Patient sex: M
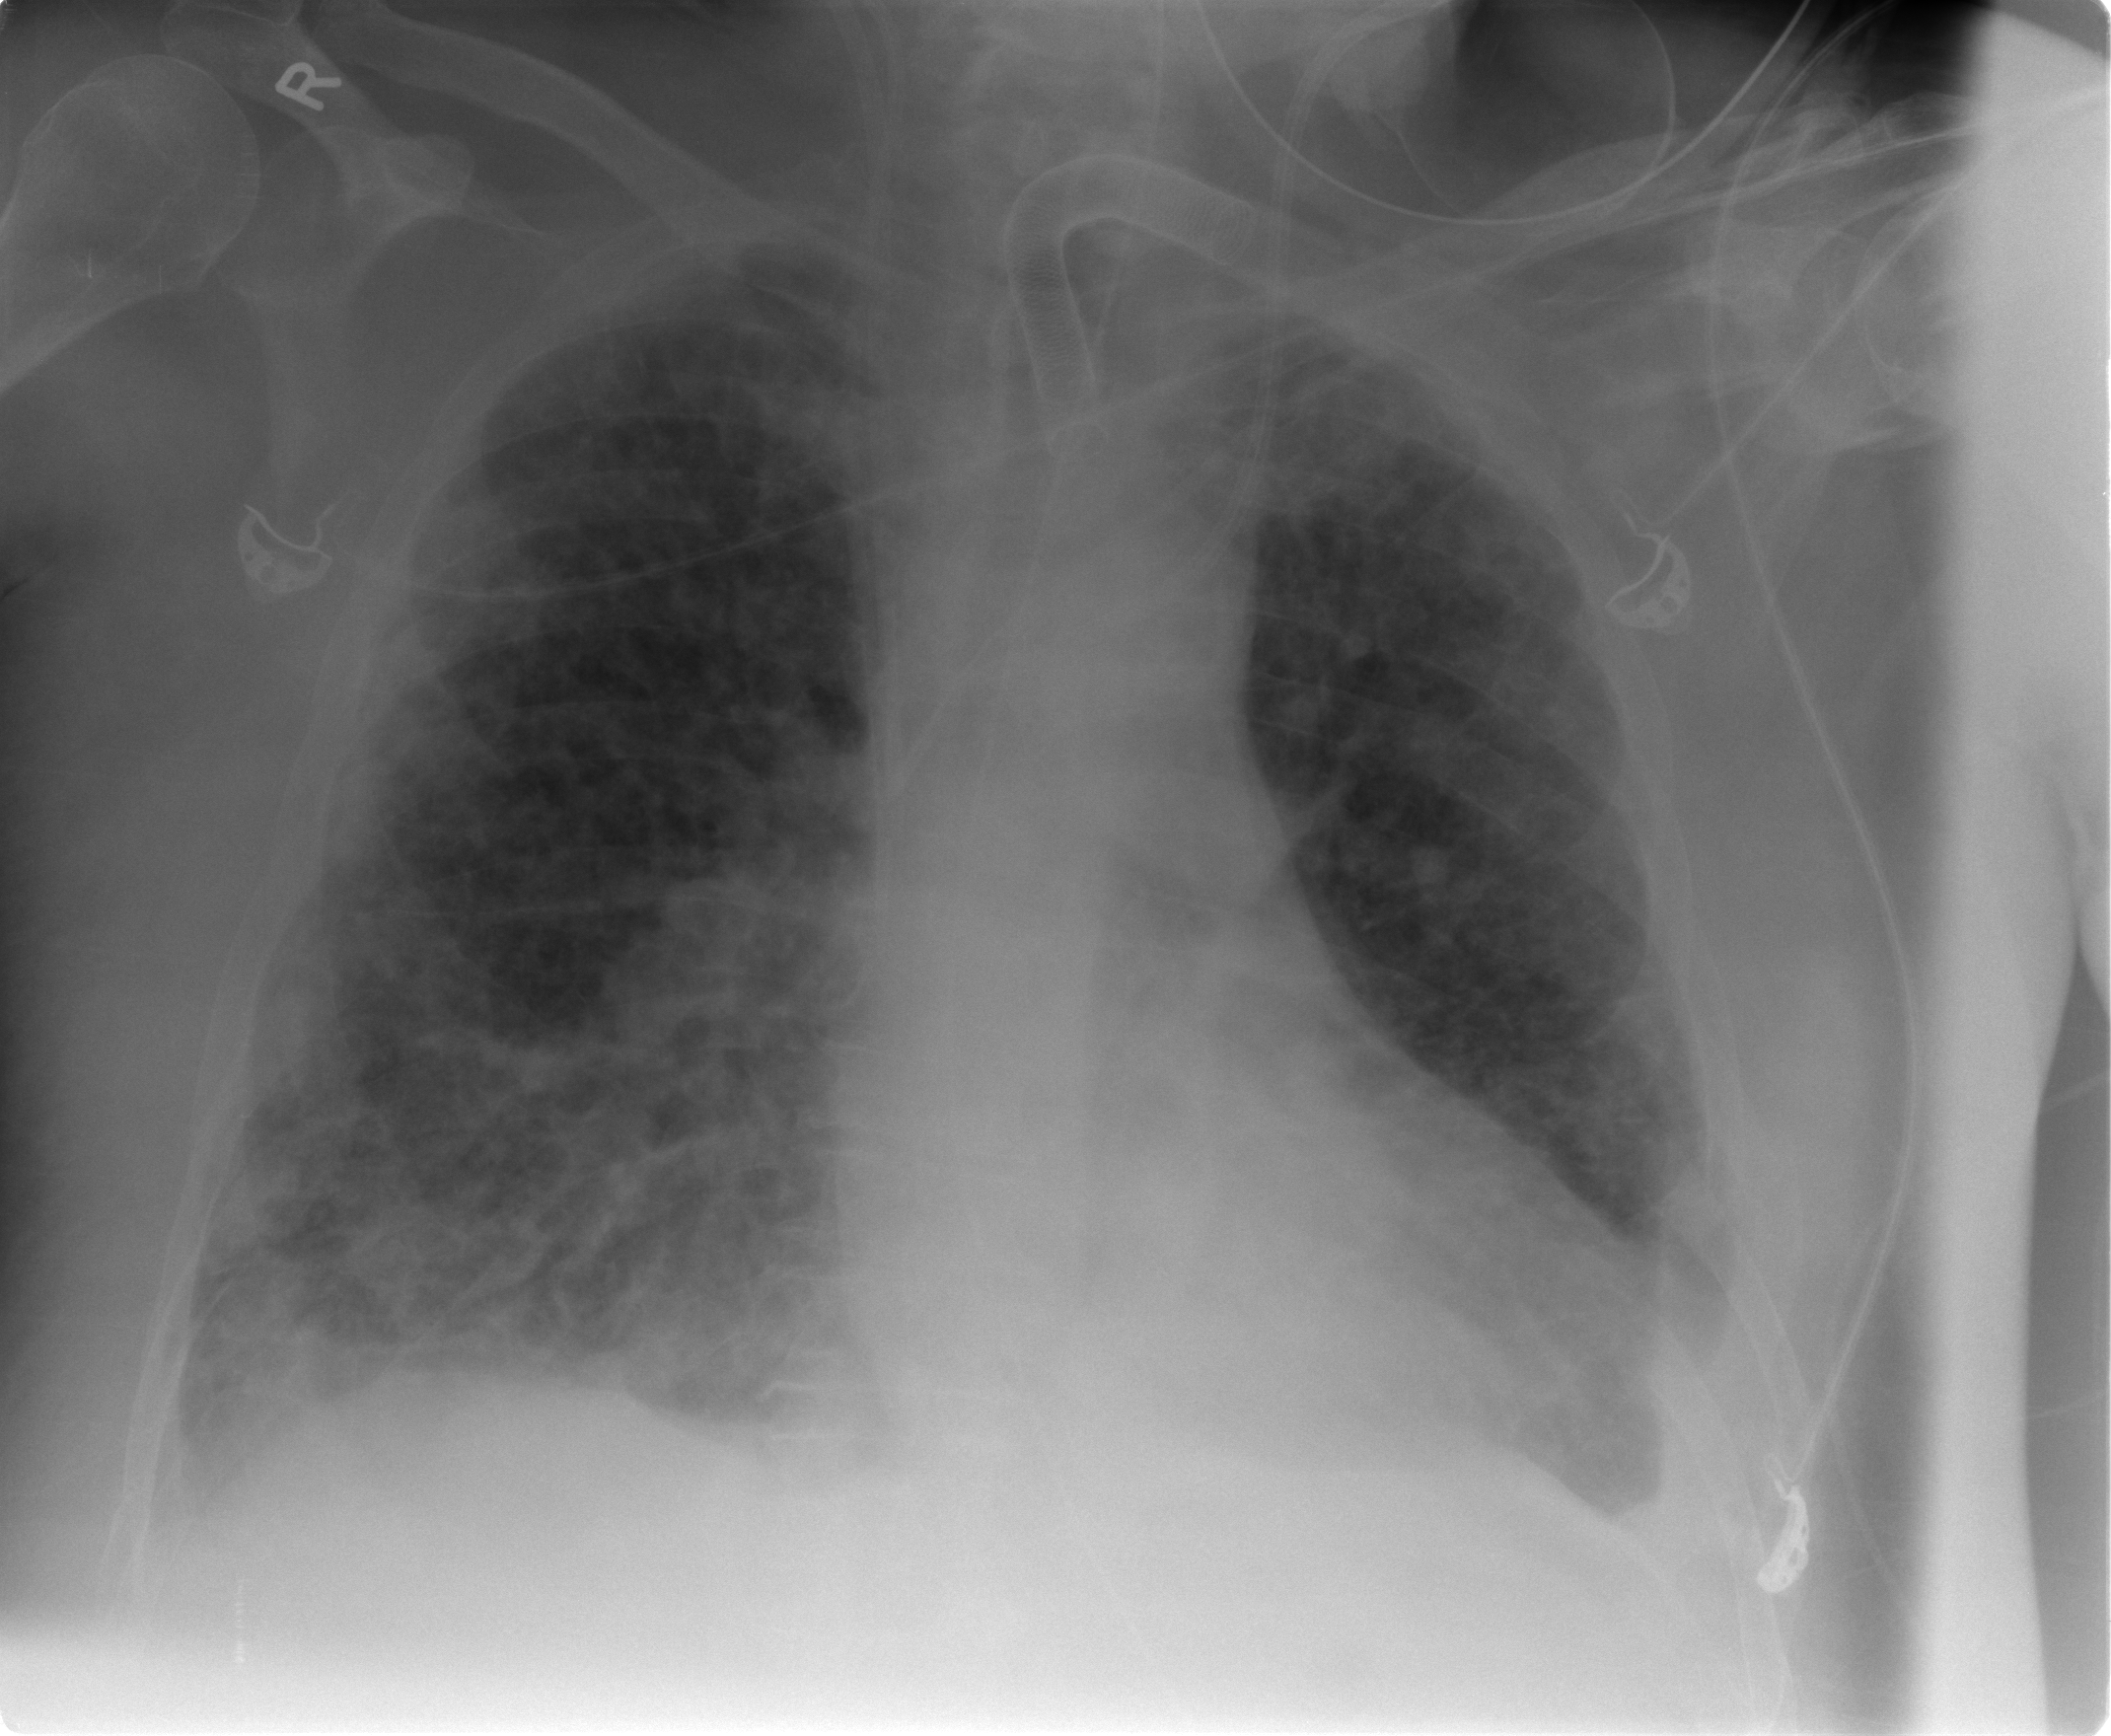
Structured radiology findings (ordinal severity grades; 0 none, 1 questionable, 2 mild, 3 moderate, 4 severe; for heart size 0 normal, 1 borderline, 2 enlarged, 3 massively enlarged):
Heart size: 2
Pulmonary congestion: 2
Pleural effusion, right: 1
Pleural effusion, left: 2
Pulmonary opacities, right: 4
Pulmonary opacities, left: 3
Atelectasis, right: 2
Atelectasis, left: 2